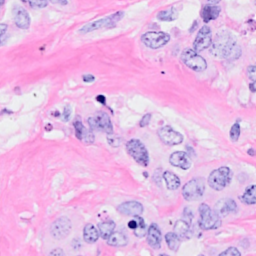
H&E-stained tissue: Breast